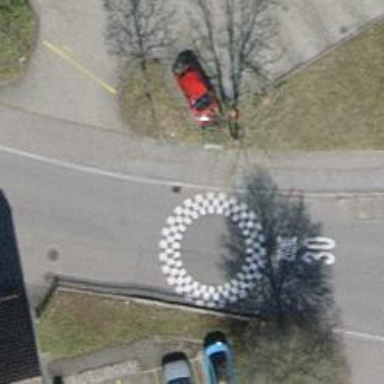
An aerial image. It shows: Traffic cushion.